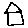
Label: house